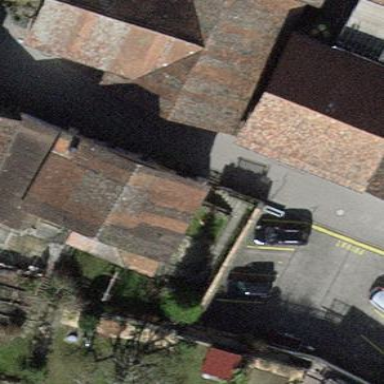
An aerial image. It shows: House with gabled roof. The roof extends across the building.